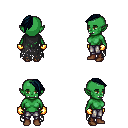
a pixel art fantasy rpg character, female body template, orc, green skin, black tattered cape, metal pants, raven long mohawk hairstyle, gold gloves, brown shoes, four views (front, back, left, right), 2x2 character sprite sheet, small pixel art, hard edges, no anti-aliasing